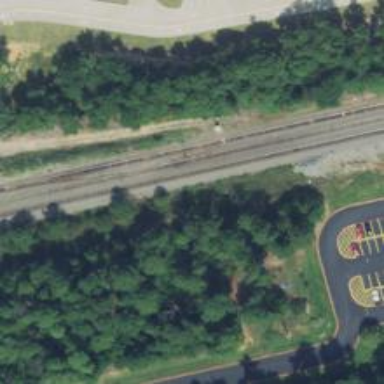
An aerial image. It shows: Railway track.